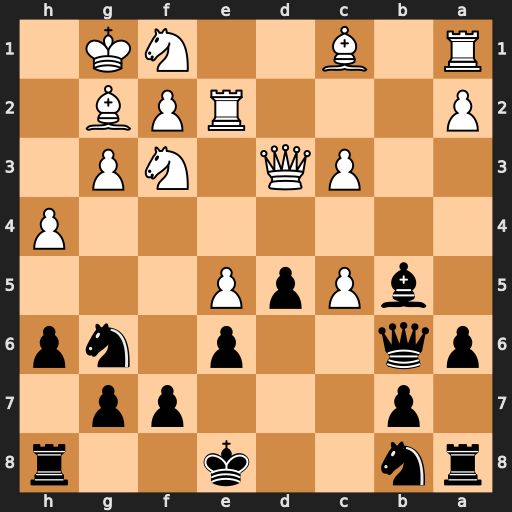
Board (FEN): rn2k2r/1p3pp1/pq2p1np/1bPpP3/7P/2PQ1NP1/P3RPB1/R1B2NK1
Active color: b
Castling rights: kq
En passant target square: -
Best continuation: Bxd3 cxb6 Bxe2